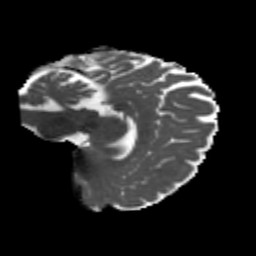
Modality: MD
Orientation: sagittal
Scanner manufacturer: siemens
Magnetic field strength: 3 T
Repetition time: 4.16 s
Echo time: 0.0806 s